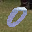
Label: 0